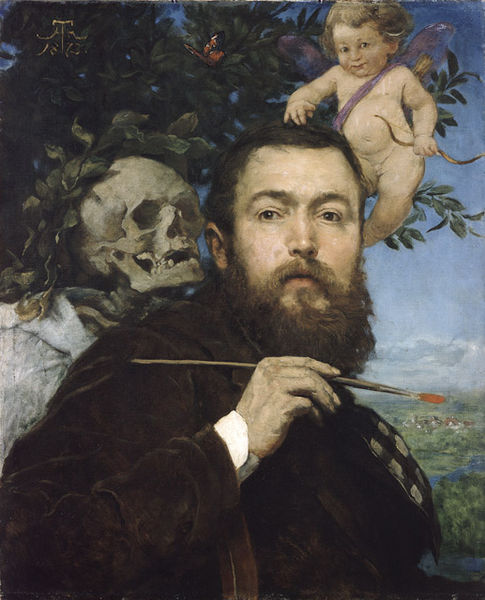
Titel: Selbstbildnis mit Amor und Tod
Künstler: Hans Thoma
Standort: Karlsruhe
Institution: Staatliche Kunsthalle Karlsruhe
Schlagwörter: baum, berg, blau, blätter, dunkel, feder, flügel, gemälde, hand, himmel, mann, nackt, schatten, umhang, weiß, wolken, fluss, grün, landschaft, menschen, sitzen, stadt, äste, blumen, braun, hintergrund, licht, mund, nase, orange, stuhl, blick, rot, schal, tuch, wolke, beige, malerei, anzug, bart, hemd, jacke, augen, barock, gesicht, mensch, samt, schädel, stein, tod, tot, vollbart, ärmel, bildnis, portrait, porträt, signatur, öl, ferne, horizont, häuser, natur, haare, mantel, kind, personen, pflanze, pflanzen, ohren, tal, wald, sack, engel, putte, putto, papier, bogen, ort, berge, dorf, farbe, lila, baby, van gogh, jugendstil, krawatte, halstuch, maler, selbstporträt, knochen, vanitas, memento mori, monogramm, künstler, tote, selbstbildnis, kittel, leinwand, manschette, tasche, kranz, lorbeer, lorbeerkranz, malen, palette, pinsel, schmetterling, selbstportrait, gebiss, skelett, totenkopf, zähne, efeu, portät, thoma, böcklin, feuerbach, hans, dürer, künstlerportrait, amor, totenschädel, köcher, pfeil, pfeile, cupido, gerippe, grüm, selbstproträt, ruhm, kinf, skelet, skull, cupid, malerkittel, landschaftsmaler, weiß braun, weioss, engle, dickes baby, selbsbildnis, 19. jahrhundert, 1873, selbtbildnis, #grau, 1823, krantz, wemd, böckling, ferne landschaft, pinsel rot, hugh jackman, totenschädelk, bogemn, tod gehört zum leben, kunst zu leben